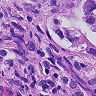
Metastatic tissue present: yes